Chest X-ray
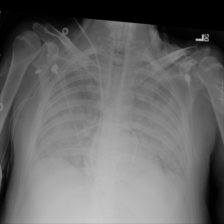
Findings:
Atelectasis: negative
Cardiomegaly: negative
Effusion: negative
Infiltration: negative
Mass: negative
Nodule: negative
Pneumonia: negative
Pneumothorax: negative
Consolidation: negative
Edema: positive
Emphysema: negative
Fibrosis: negative
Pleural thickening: negative
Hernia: negative